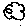
Label: cloud